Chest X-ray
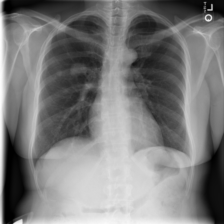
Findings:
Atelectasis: negative
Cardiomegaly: negative
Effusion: negative
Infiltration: negative
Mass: positive
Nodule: positive
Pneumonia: negative
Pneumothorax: negative
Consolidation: negative
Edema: negative
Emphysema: negative
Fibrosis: negative
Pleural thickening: negative
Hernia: negative